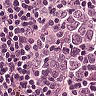
Metastatic tissue present: no